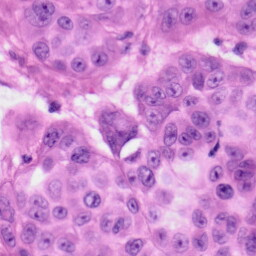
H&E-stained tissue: Skin